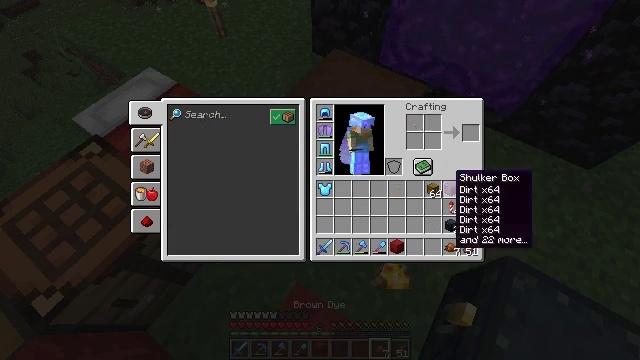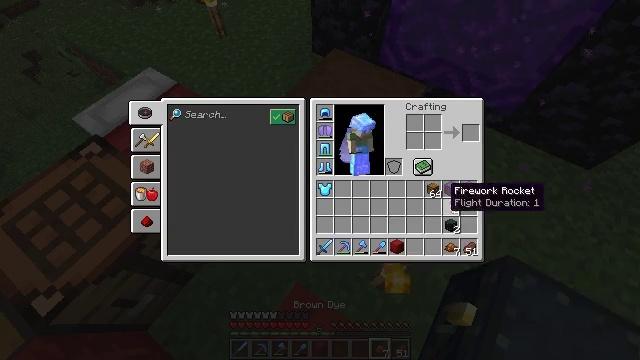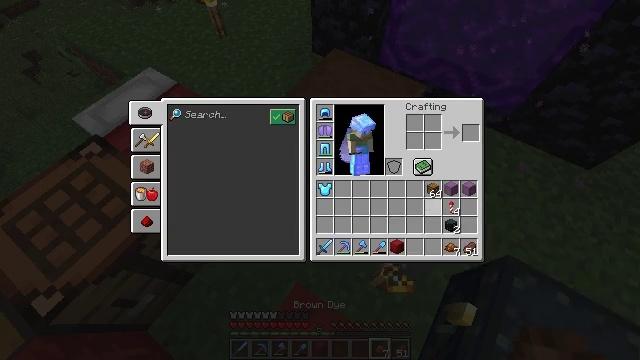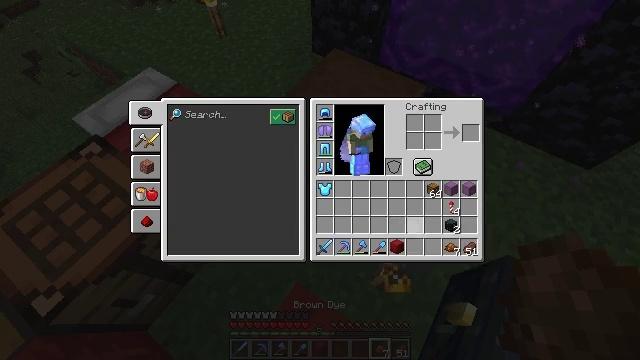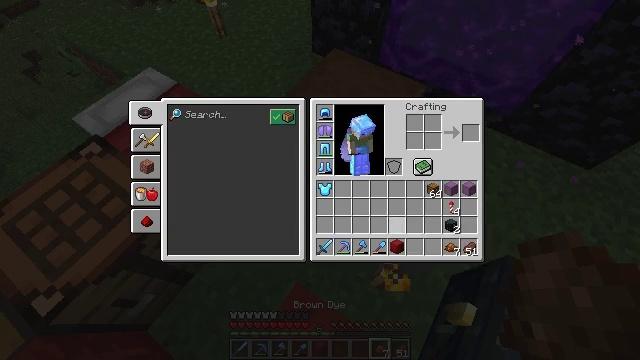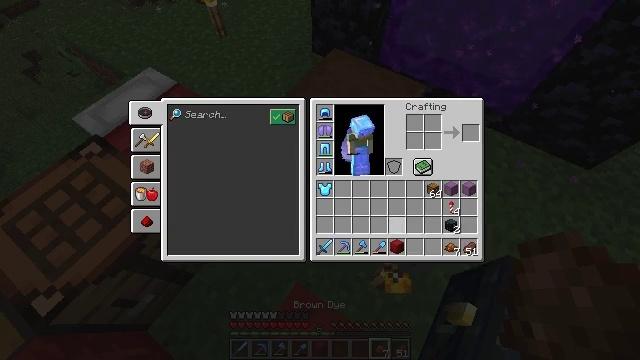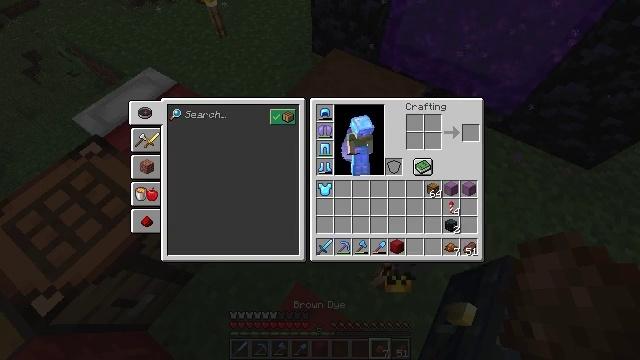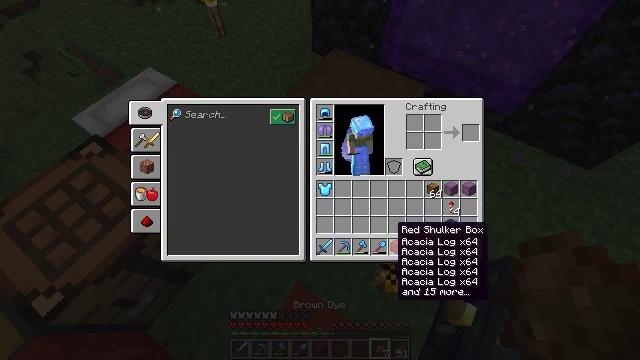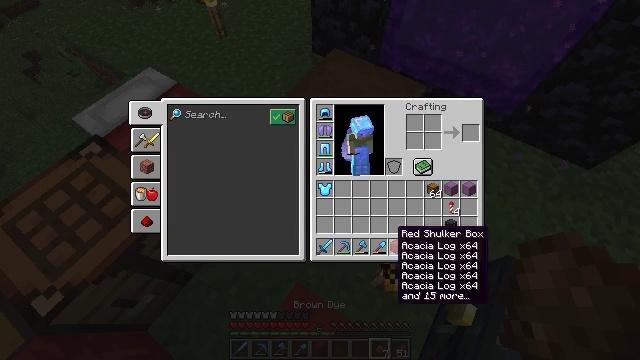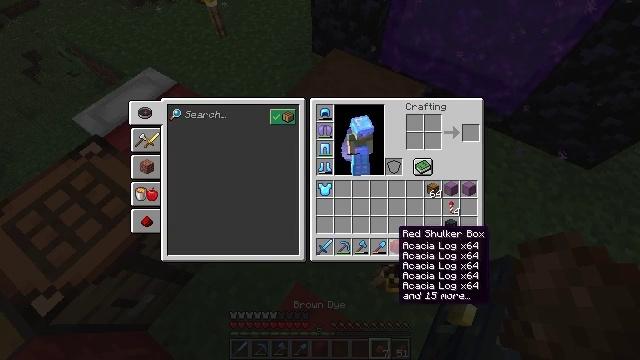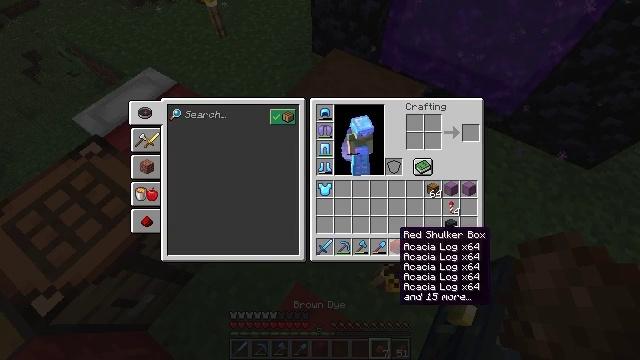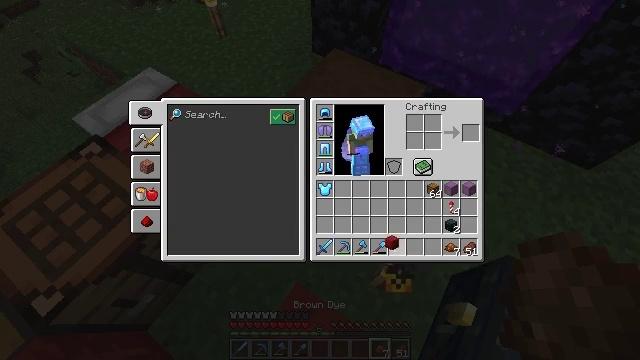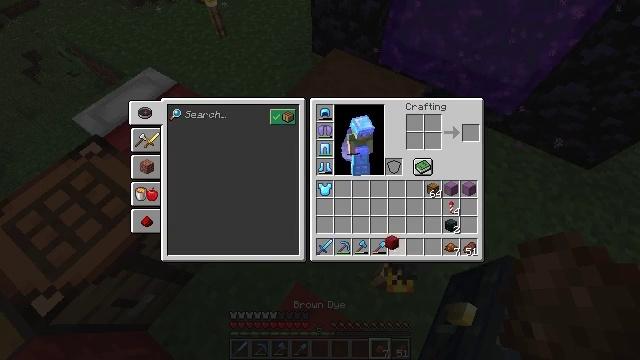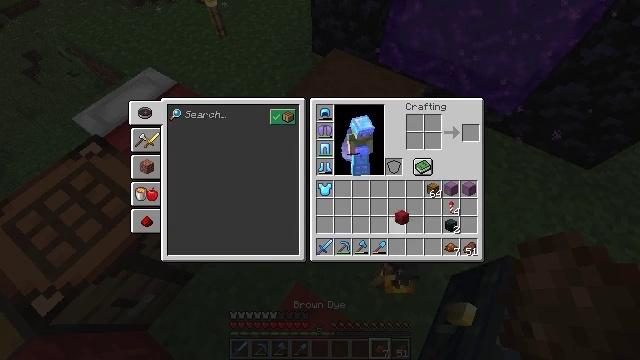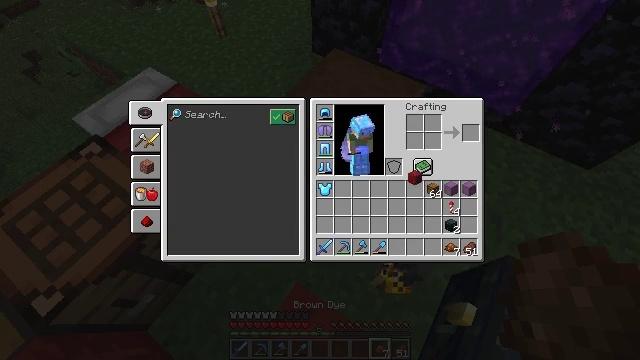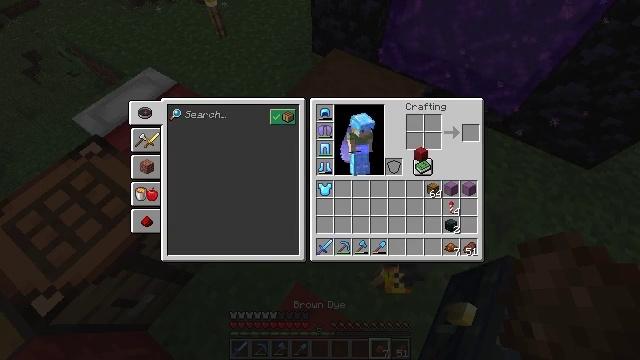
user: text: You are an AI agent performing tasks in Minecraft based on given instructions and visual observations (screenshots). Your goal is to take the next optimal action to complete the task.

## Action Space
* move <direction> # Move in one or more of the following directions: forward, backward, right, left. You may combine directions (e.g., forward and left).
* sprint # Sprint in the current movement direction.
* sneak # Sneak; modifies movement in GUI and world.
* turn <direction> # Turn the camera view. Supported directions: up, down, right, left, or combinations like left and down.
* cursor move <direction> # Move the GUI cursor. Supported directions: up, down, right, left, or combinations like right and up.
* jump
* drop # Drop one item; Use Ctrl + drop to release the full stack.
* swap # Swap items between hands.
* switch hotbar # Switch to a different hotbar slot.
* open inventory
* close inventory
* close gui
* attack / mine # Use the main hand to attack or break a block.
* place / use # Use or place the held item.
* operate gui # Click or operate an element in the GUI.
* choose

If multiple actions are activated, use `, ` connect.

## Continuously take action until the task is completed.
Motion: motion action
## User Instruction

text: Use the crafting table to make a brown shulker box.
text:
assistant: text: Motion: sneak, cursor move down, open gui
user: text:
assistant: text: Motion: cursor move left and down
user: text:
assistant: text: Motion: cursor move left and down
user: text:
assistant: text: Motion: cursor move left
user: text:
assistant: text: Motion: no_op
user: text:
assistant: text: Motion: no_op
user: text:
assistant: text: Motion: no_op
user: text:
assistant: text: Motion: no_op
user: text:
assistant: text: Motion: no_op
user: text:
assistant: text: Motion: no_op
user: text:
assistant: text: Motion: operate gui
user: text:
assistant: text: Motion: operate gui
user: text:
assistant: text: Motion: cursor move right and up
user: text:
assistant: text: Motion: cursor move right and up
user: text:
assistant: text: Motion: cursor move up
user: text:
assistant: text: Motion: cursor move up
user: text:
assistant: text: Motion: no_op
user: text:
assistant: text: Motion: no_op
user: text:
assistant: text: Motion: no_op
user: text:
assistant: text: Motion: no_op
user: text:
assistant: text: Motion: operate gui
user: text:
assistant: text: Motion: operate gui
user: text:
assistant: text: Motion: operate gui
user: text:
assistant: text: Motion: no_op
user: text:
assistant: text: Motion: cursor move down
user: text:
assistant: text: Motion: cursor move right and down
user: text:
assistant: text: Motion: cursor move down
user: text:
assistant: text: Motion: cursor move down
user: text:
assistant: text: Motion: cursor move down
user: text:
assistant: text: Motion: no_op